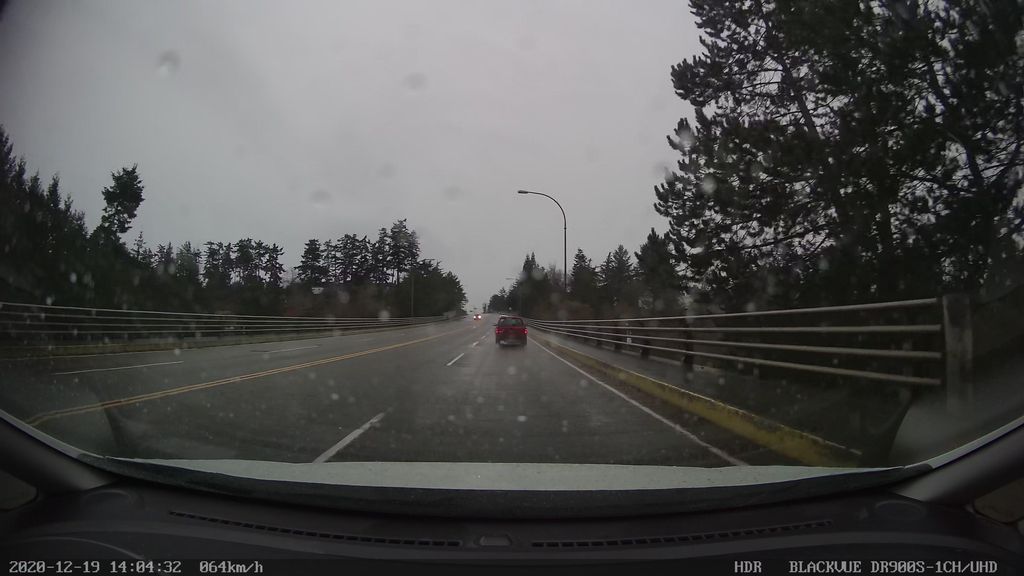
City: victoria